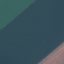
Land use / land cover class: AnnualCrop